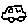
Label: car